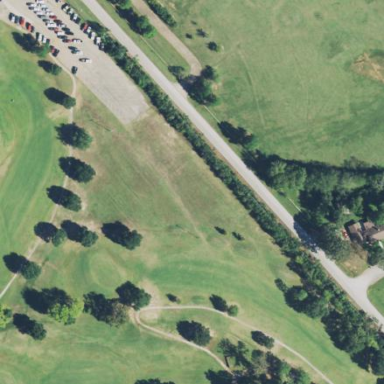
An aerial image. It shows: Grassy area designated as golf fairway.